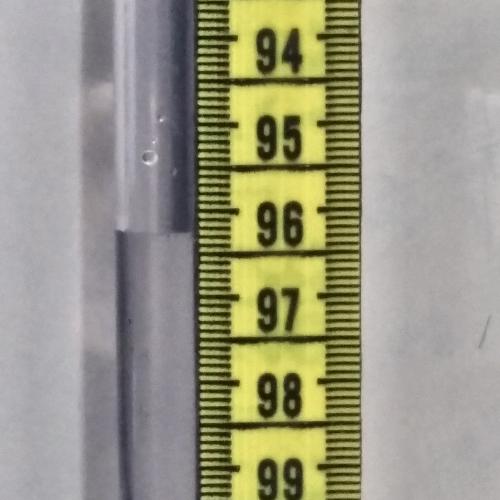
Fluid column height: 96.3 cm